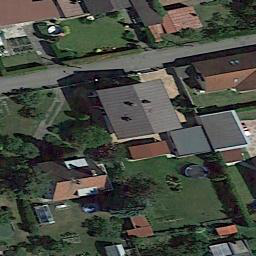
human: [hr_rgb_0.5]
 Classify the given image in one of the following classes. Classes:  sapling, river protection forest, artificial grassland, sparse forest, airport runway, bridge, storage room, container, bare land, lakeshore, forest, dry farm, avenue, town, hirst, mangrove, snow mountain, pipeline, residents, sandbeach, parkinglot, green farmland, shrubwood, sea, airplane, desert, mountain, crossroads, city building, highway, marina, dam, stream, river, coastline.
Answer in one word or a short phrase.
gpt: residents